Question: I am working on a simple 2D game with Java, swing and no framework. I have a rectangular player that the user can move around. On the map are few obstacles which the player should not be able to go through. I did this by making a new Rectangle Object for the player and each obstacle with their bounds. But I'm not really sure if this is the right way to do it. It works but the movements of the player are not really user friendly. If the player wants to pass two obstacles they must be on the perfect coordinates to pass.
Is it even a good idea to check for intersections between the player and the obstacle with a Rectangle object or should I do it another way?
Now for my 2nd question:
I'd like to replace the rectangular hitboxes with the same hitbox but with rounded corners so the player could pass more easily.

This is what the game looks like with hitboxes enabled.
The code that checks if the player and the obstacles have yet intersected:
'''
for (Player p : this.getPlayerArray()) {
Rectangle recPlayer = p.playerBounds();
for (Obstacle kiste : obstacleArray) {
Rectangle recKiste = kiste.obstBounds();
if (recPlayer.intersects(recKiste)) {
p.setX(100); //Not actual code here
}
}
}
'''
The function that returns the hitbox of the player / obstacle:
'''
public Rectangle obstBounds() {
return new Rectangle(this.getX(),
this.getY(), image.getImage().getWidth(null),
image.getImage().getHeight(null));
}
'''
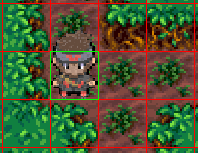
Answer: Many years ago I wrote a Khepera simulator as part of my undergrads' final year project. I started by doing collision detection as you are doing, that is intersecting areas... My supervisor made me notice that since the shape of my robot was a circle I just could check if the center of the robot was inside another shape, if that was the case a collision occured.
Your case is even simpler since you move on tiles... so either you do (as suggested in the comments) maintain a set of "move/no move" tiles and check that, or you just check that the position of your player is within, or not, a 'forbidden' rectangle, i.e. an obstacle. If it is, then you have to reset the position of the character to be 'outside' of the obstacle (minus the character's bounding box, obviously)
I strongly suggest to do it the tiles way: allow only up/down/left/right movements and check against a 'forbidden' set of movements given a tile-position. If you really want 'freedom' of movements than go with circles (bounding boxes/circles) because they are easy to reason with, easy to do a position reset (in case of collisions) and perfect for your case (every tile can contain a circle, whether an obstacle or the player.)